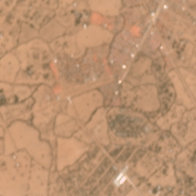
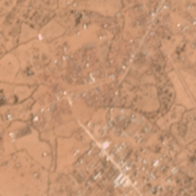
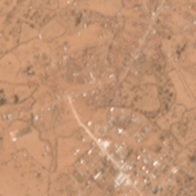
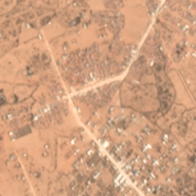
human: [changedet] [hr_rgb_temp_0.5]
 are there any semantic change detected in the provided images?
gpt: some houses and roads are built in the scene .

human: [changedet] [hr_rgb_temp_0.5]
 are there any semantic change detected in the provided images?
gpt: several detached houses and roads replaced the original vegetation .

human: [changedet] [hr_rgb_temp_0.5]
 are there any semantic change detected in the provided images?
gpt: Many trees are removed and new  houses are built .

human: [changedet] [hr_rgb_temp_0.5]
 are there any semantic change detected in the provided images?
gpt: A crossroad and many new detached houses replaced the trees

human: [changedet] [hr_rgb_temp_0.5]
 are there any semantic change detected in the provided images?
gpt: many detached houses appear beside the newly built road on the bareland